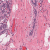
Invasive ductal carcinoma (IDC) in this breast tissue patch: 0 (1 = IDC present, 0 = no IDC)